Fundus camera: zeiss
Shooting center: fovea
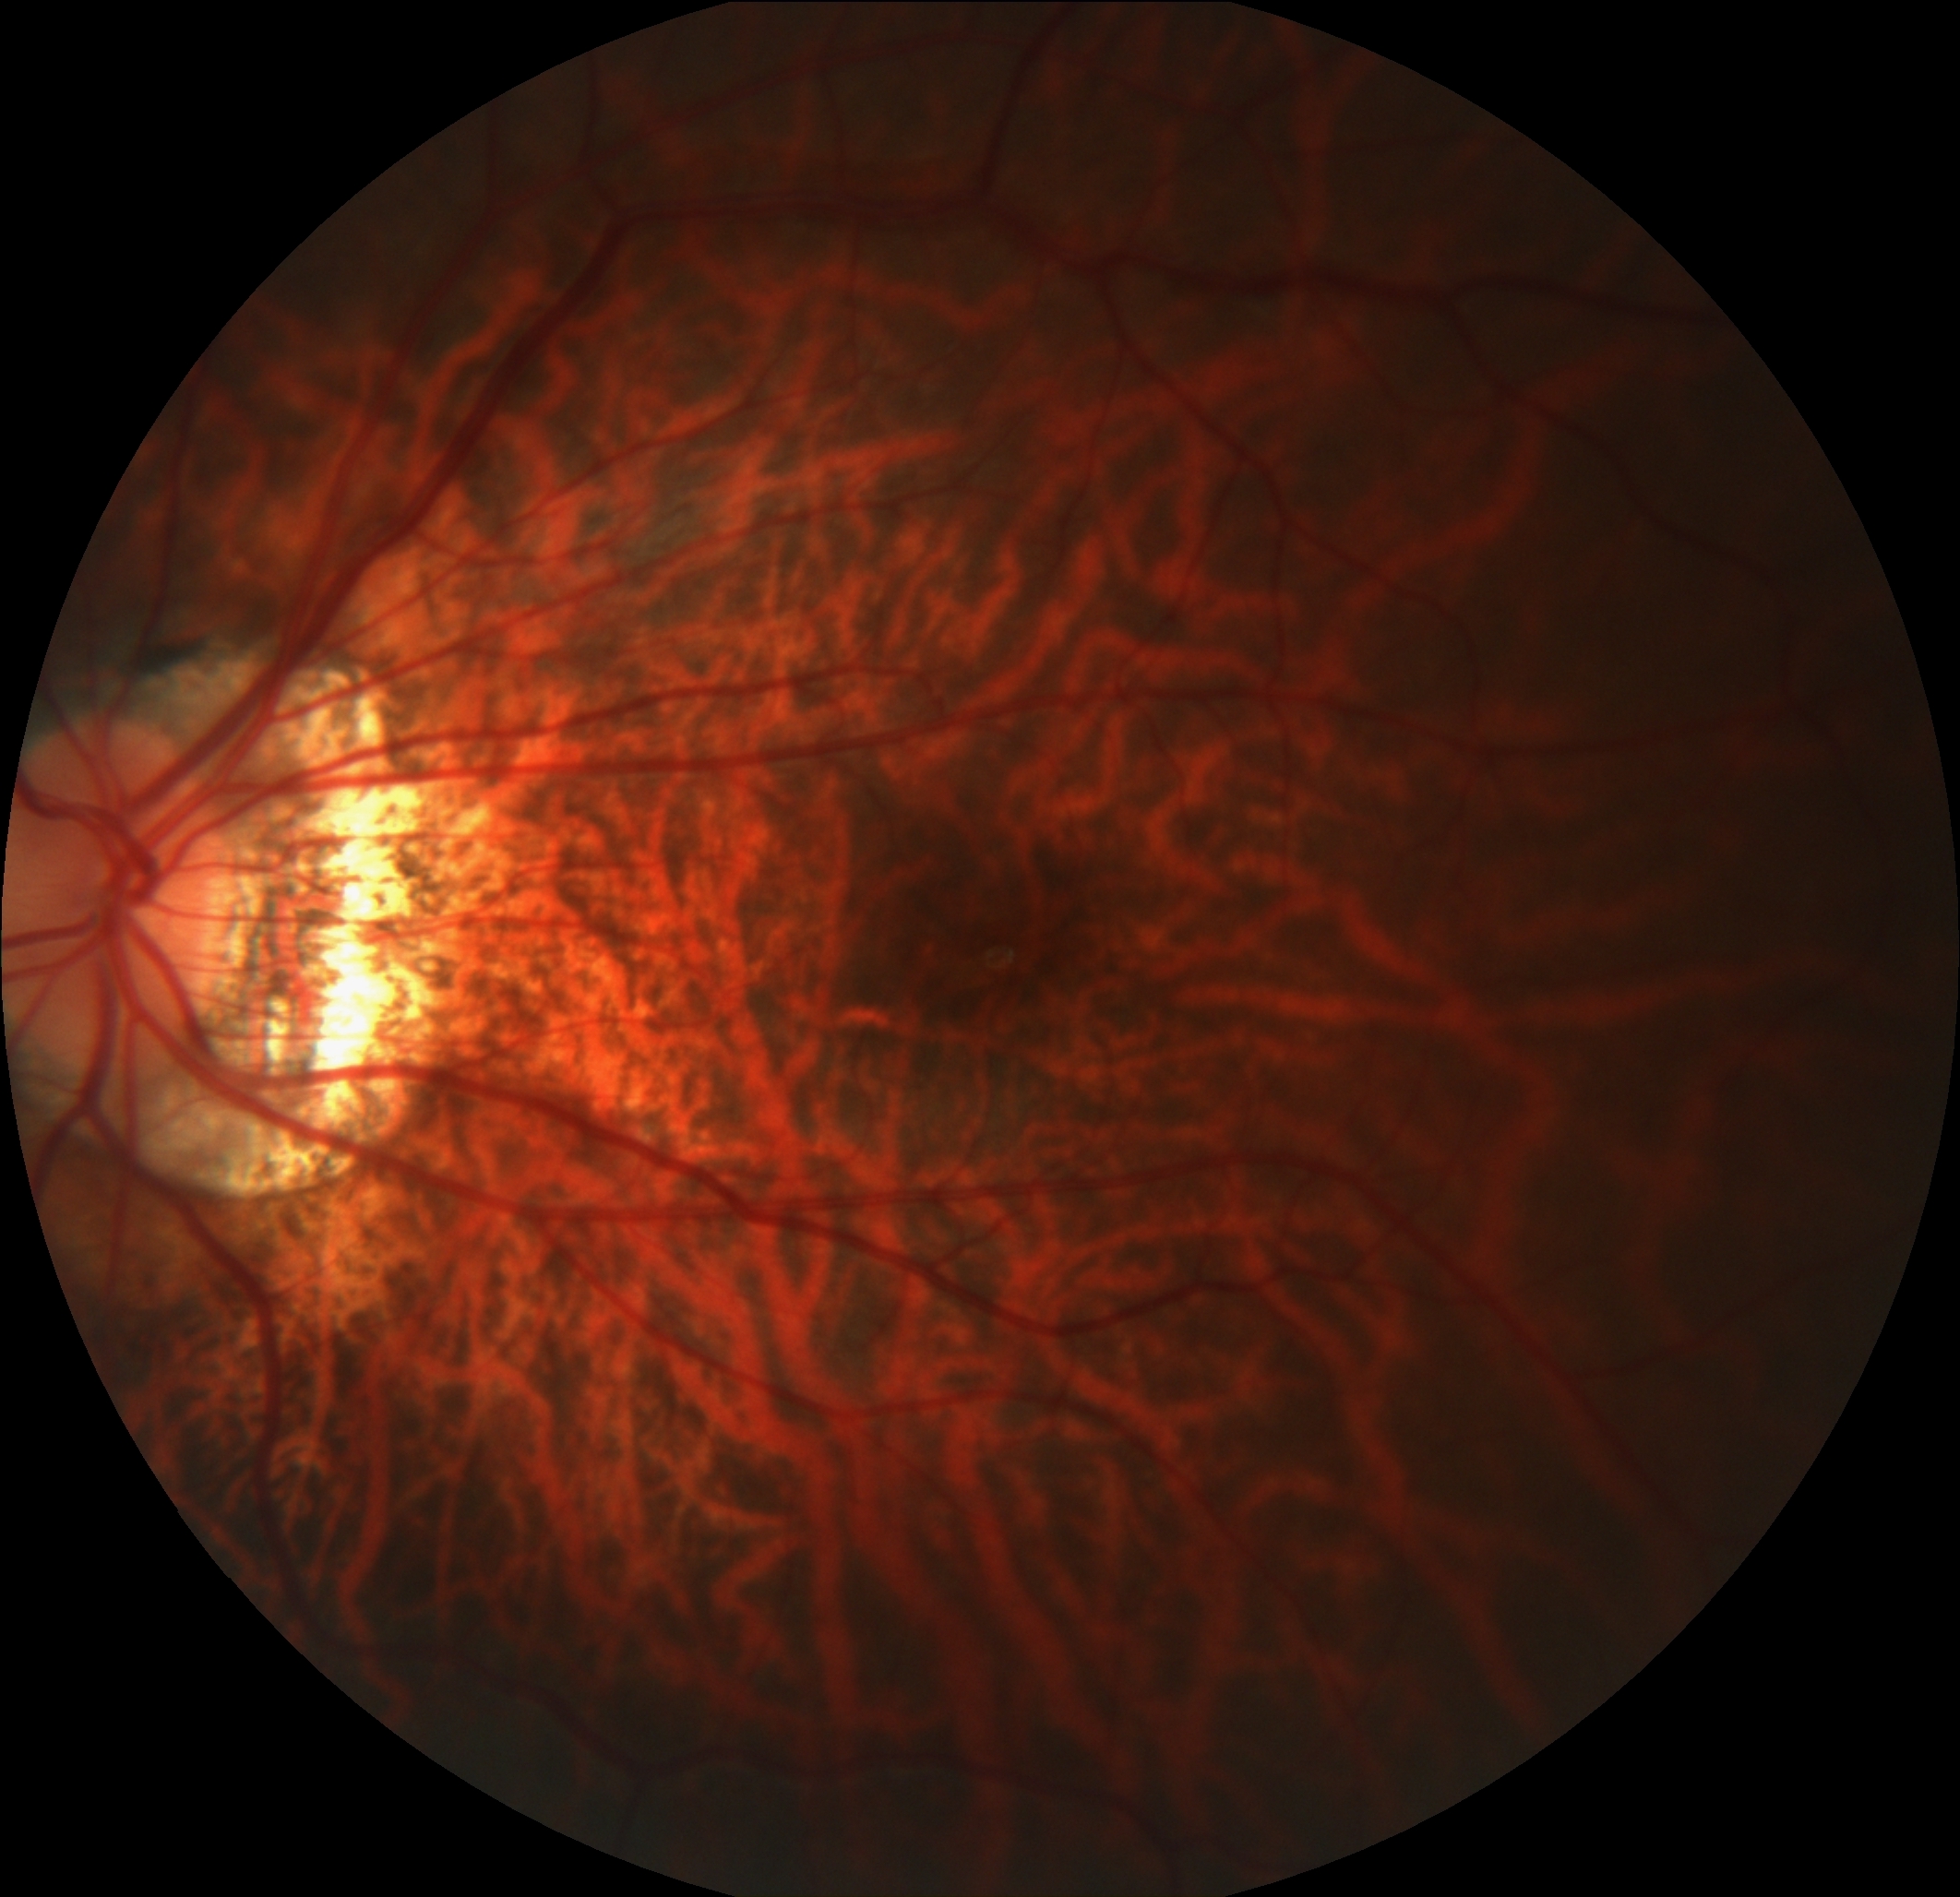
Pathologic myopia: yes
Patchy retinal atrophy: present
Retinal detachment: absent